Chest X-ray:
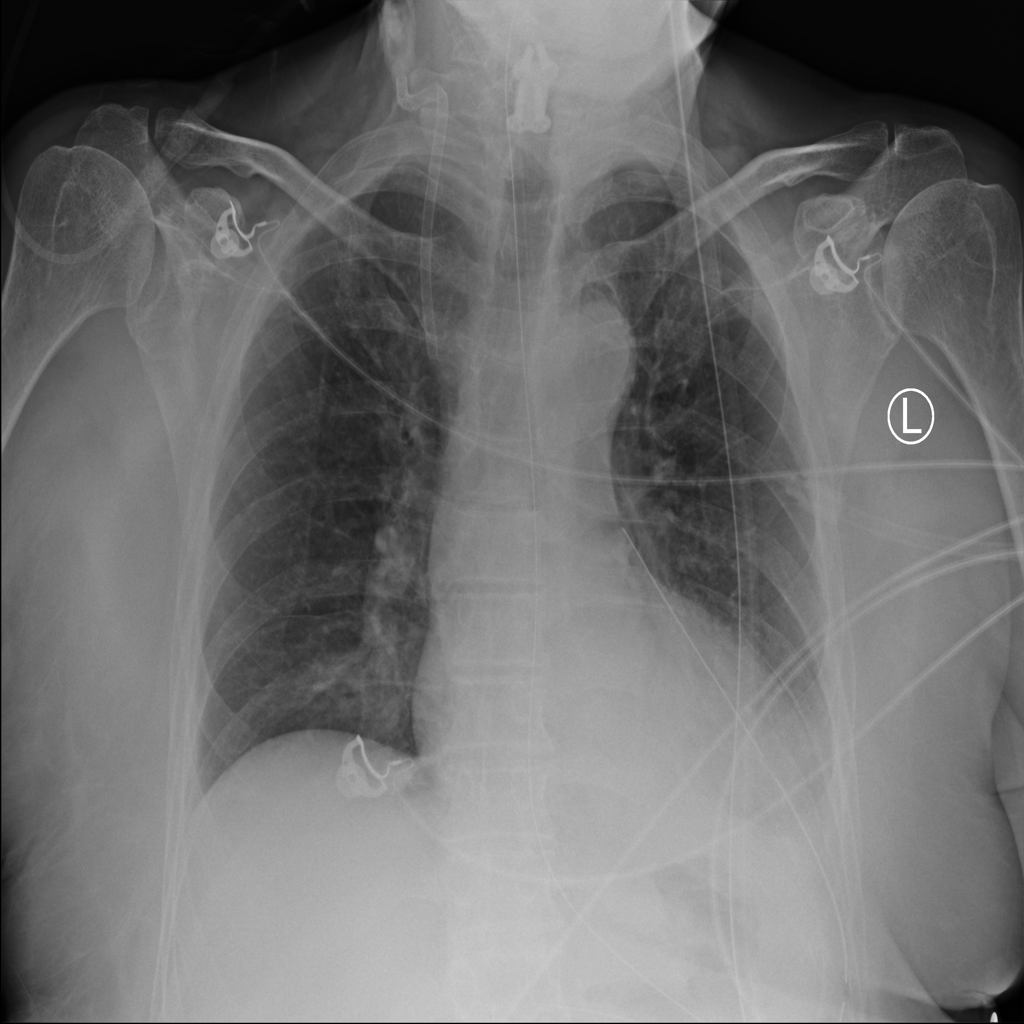
Findings: Effusion
No abnormal finding: no